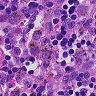
Metastatic tissue present: no